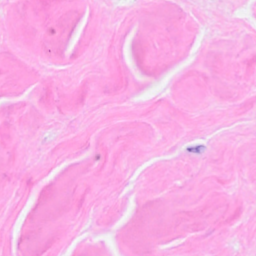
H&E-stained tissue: Breast